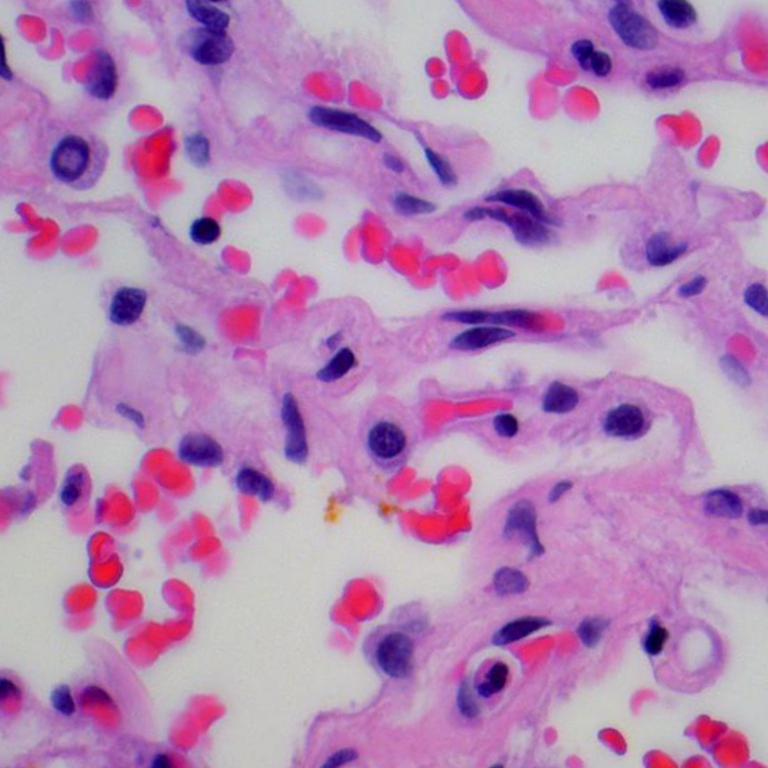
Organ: lung
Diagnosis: benign